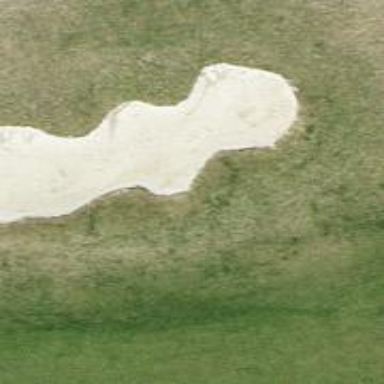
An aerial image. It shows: Sandy area is golf bunker.